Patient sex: M
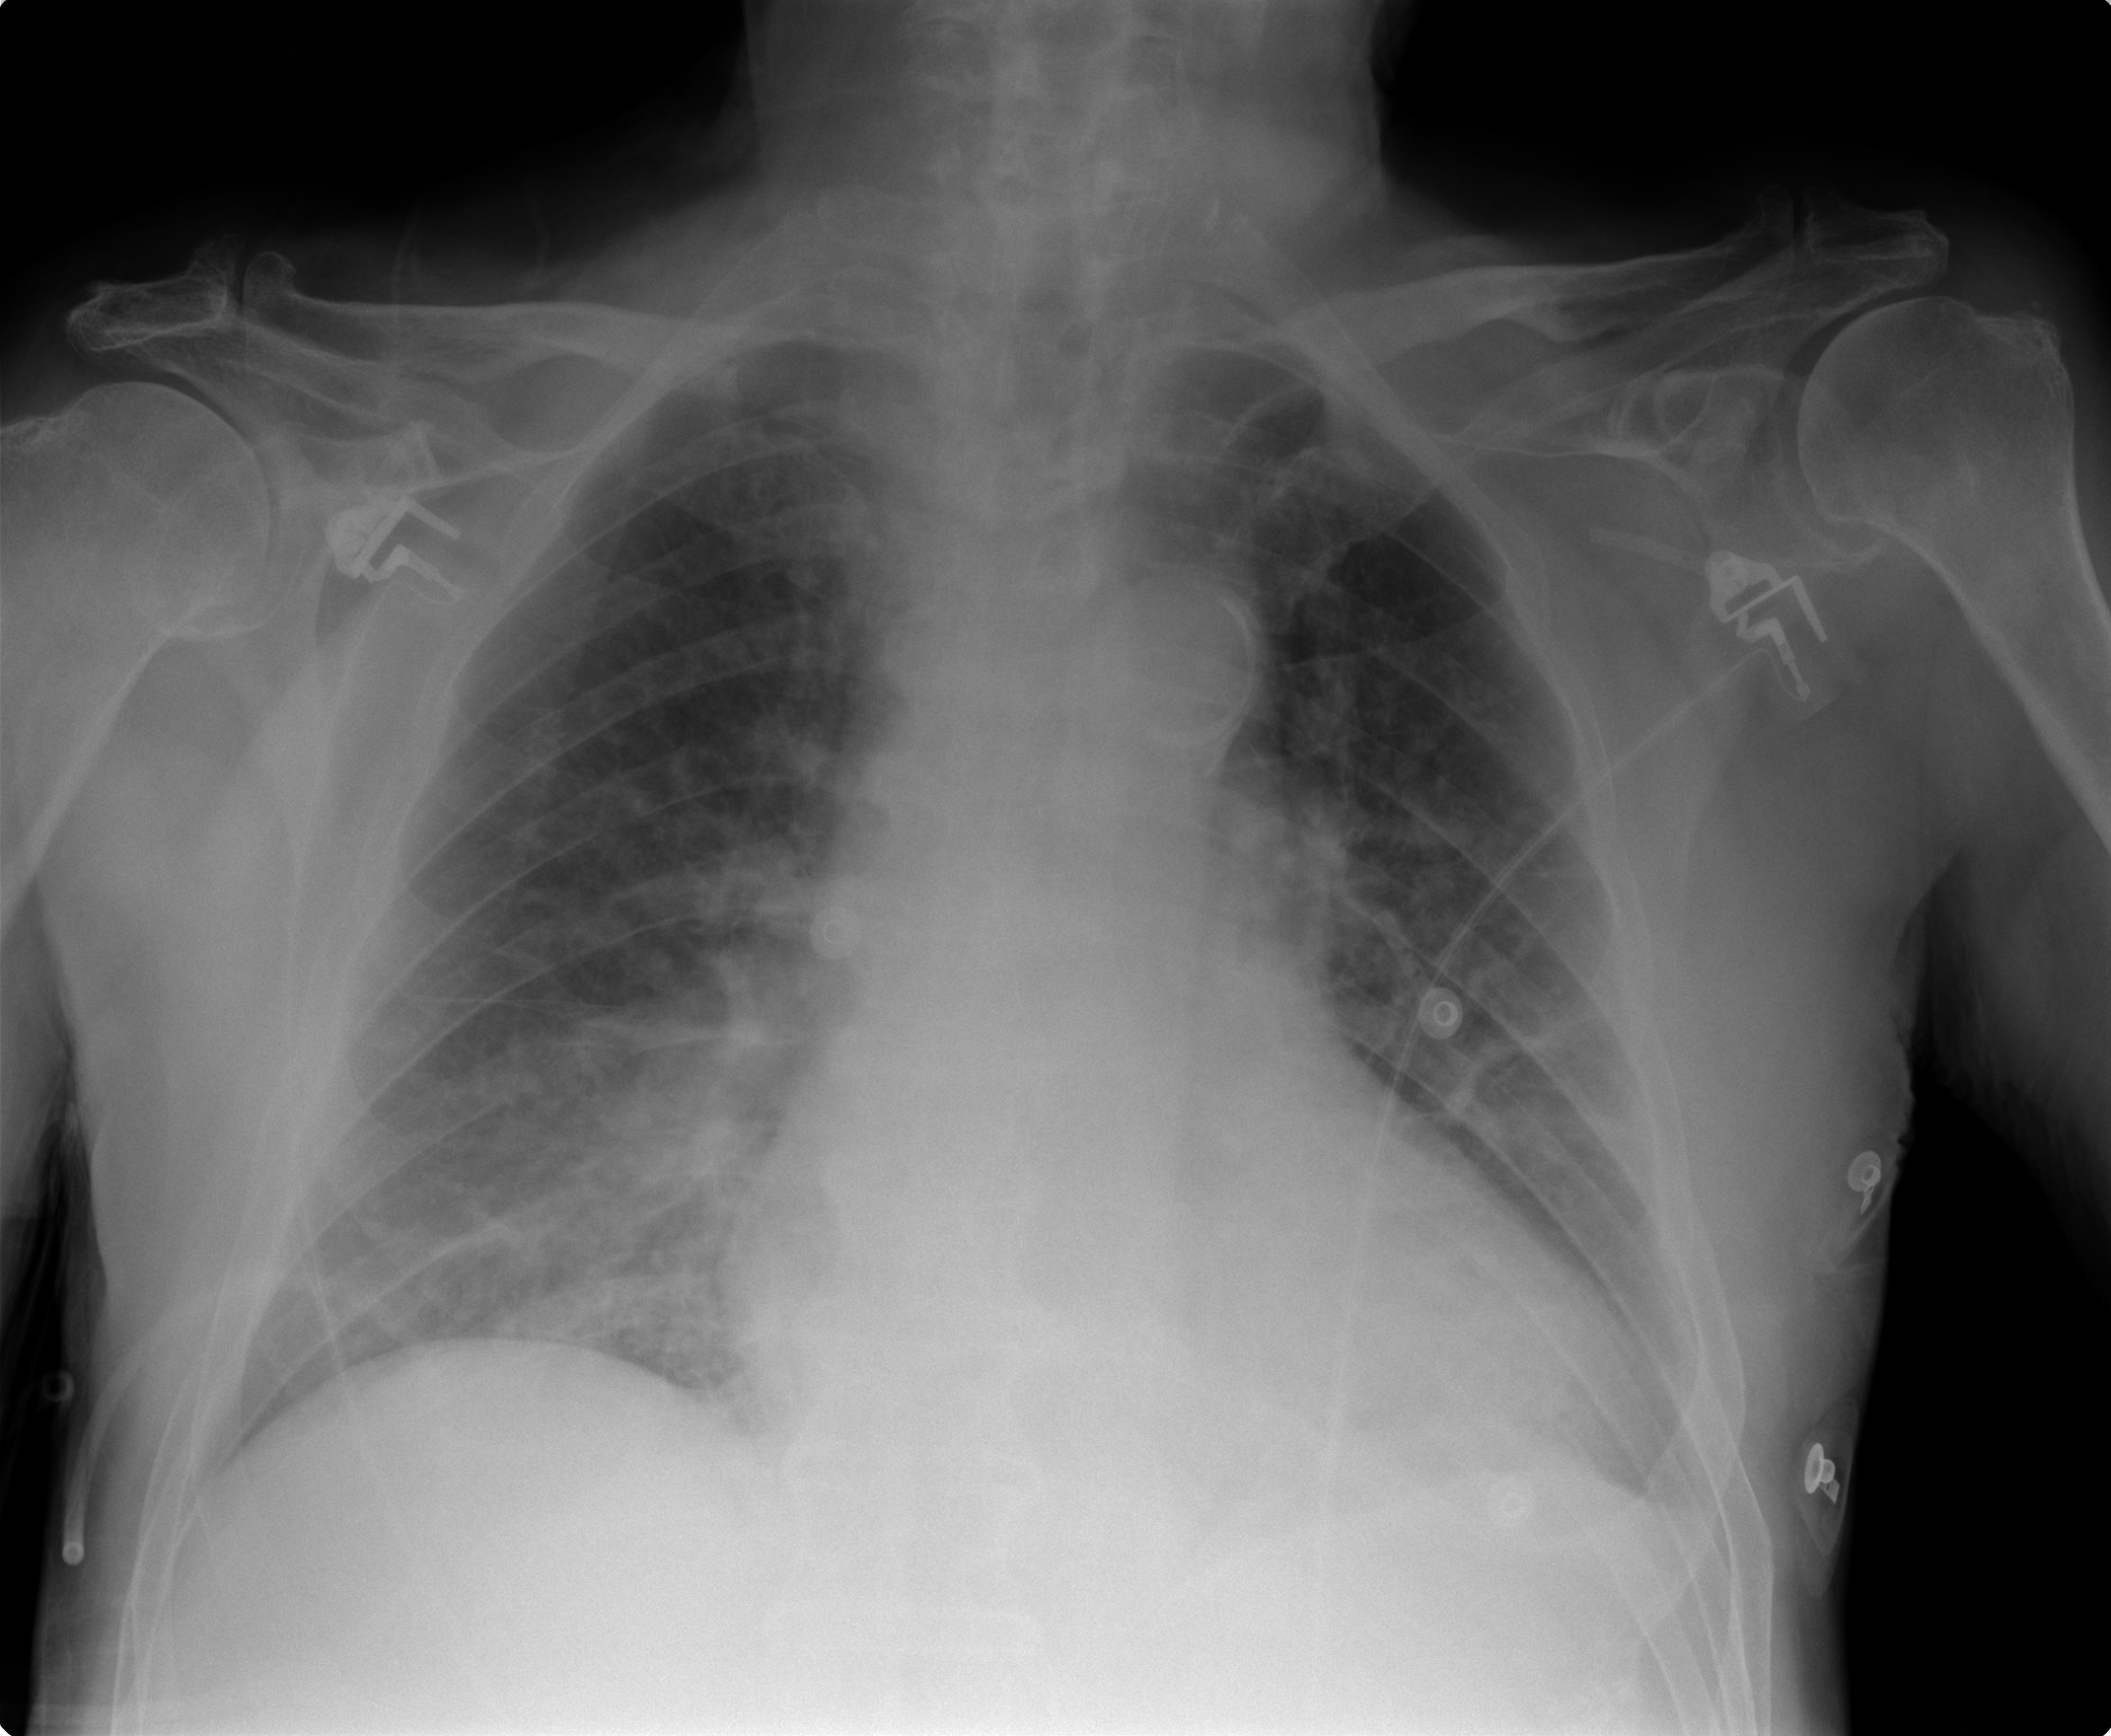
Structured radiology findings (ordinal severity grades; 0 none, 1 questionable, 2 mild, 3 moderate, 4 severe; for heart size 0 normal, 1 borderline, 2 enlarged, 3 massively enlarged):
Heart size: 2
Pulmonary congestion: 0
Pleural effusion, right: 1
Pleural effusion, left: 2
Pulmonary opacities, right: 3
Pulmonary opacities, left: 0
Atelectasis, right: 2
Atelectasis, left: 2